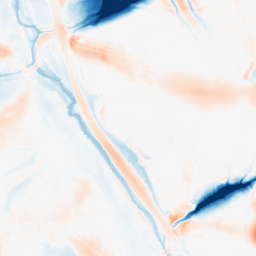
Category: morphological
Decomposition family: morphological_ellipse
Decomposition parameters: operation: average
width: 50
height: 50
Upsampling method: lanczos
Upsampling parameters: scale: 2
Upsampling scale: 2